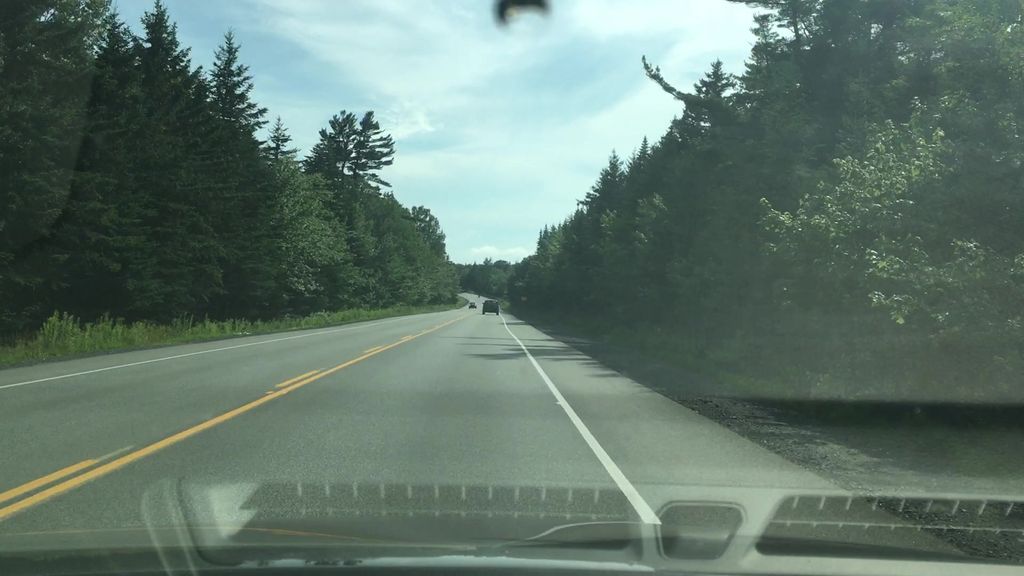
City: halifax